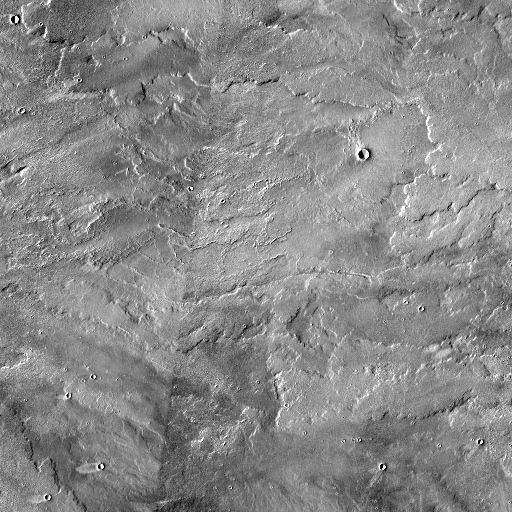
Crater classes present: Background, Other